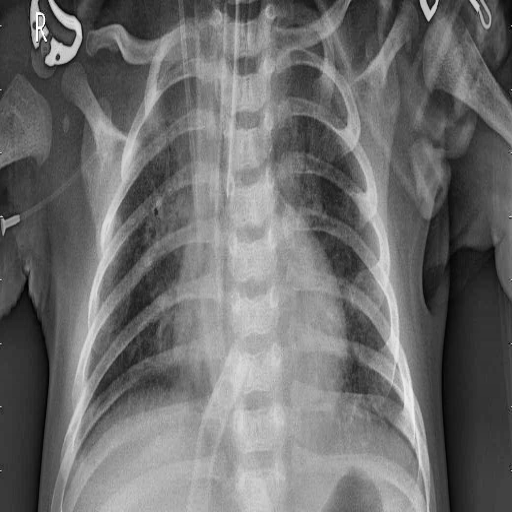
Finding: PNEUMONIA